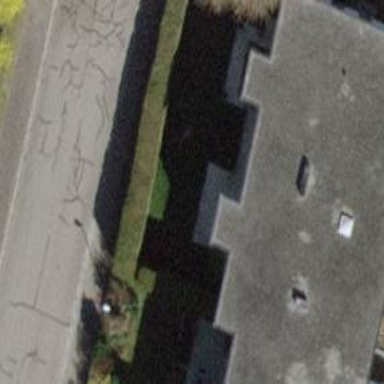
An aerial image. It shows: Flat-roofed building.